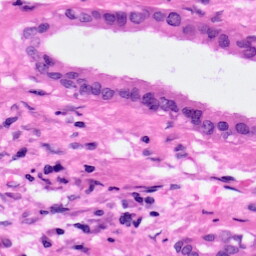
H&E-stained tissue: Pancreatic